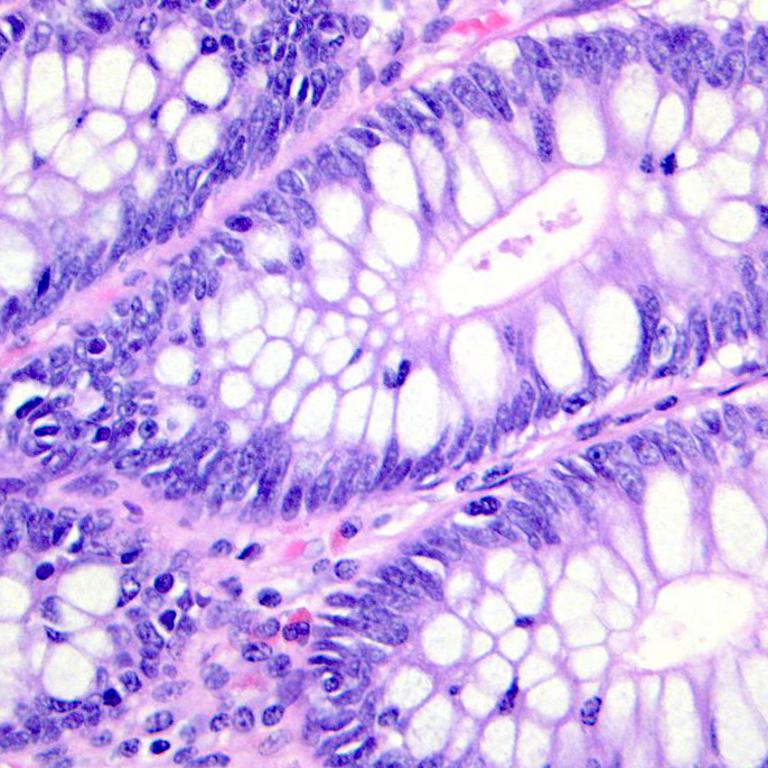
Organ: colon
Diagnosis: benign